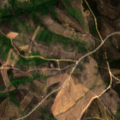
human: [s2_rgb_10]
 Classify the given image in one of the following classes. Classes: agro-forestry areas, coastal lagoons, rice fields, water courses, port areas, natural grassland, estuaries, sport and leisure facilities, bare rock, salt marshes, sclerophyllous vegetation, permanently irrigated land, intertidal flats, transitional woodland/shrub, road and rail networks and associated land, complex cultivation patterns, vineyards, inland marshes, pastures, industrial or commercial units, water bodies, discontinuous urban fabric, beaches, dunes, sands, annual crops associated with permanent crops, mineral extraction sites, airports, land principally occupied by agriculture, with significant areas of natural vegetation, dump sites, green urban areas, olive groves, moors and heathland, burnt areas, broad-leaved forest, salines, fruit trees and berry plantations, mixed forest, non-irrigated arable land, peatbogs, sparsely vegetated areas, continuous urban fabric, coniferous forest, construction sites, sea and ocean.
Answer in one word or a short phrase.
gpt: complex cultivation patterns, broad-leaved forest, transitional woodland/shrub